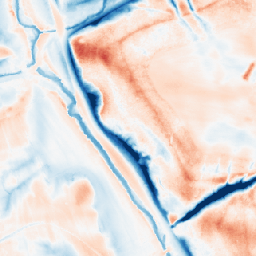
Category: classical
Decomposition family: gaussian
Decomposition parameters: sigma: 10
Upsampling method: area
Upsampling parameters: scale: 8
Upsampling scale: 8